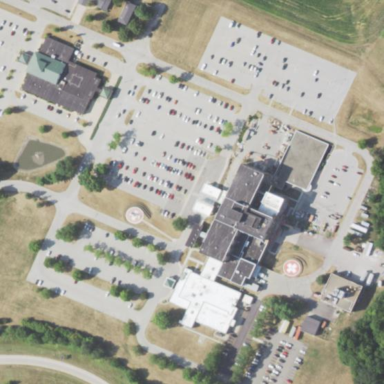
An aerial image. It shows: Hospital providing healthcare services.